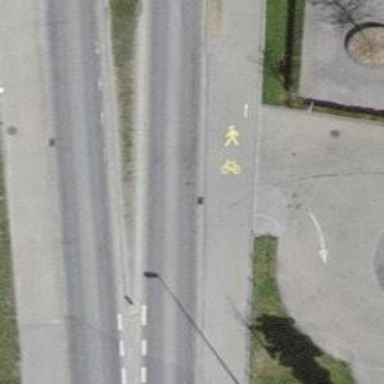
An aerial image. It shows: Primary highway with asphalt surface and cycle track alongside.